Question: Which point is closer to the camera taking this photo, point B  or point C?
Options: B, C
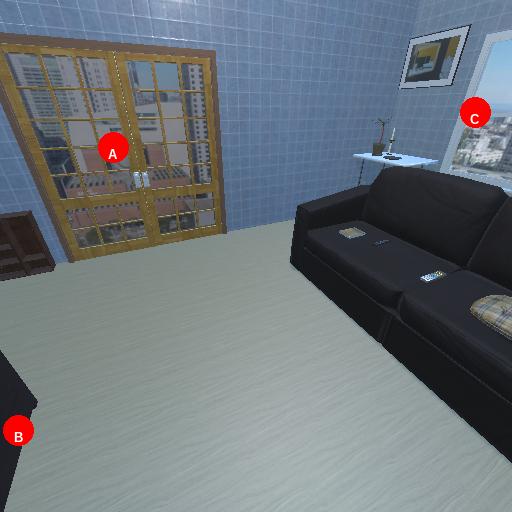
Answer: B